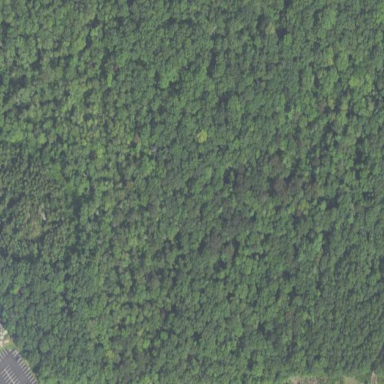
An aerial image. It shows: Mixed leaf woodland.